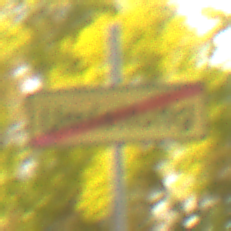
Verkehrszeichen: EndeDerUmleitungsankuendigung
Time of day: SunriseSunset
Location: Outdoor (RoadRail)
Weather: Clear
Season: NotSpecified
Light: Natural